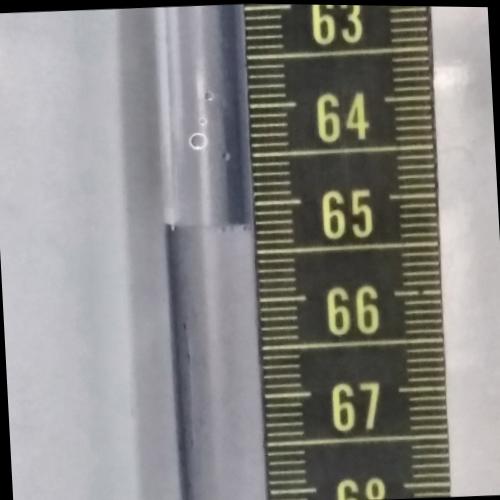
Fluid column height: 65.2 cm